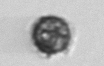
Label: coccolithophorid